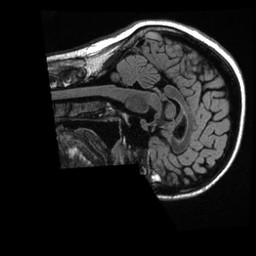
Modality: T1w
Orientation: sagittal
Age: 21
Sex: female